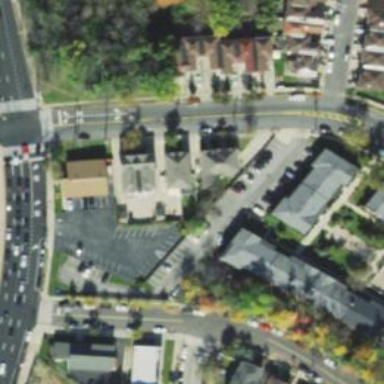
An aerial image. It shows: Parking area with surface.